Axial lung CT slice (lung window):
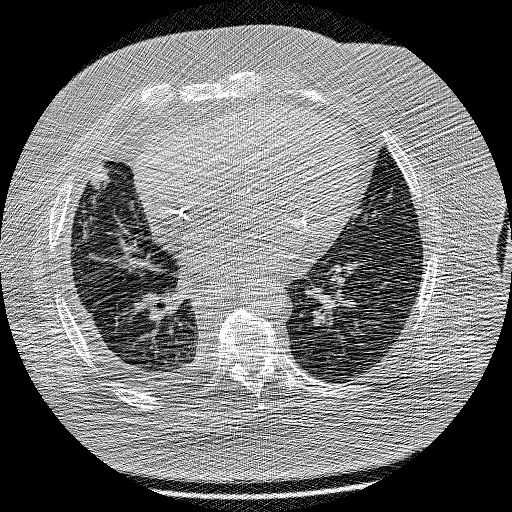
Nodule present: no